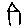
Label: house